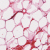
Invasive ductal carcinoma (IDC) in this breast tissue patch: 0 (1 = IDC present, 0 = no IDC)